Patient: sex F, age 56
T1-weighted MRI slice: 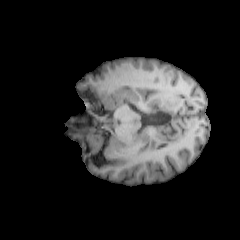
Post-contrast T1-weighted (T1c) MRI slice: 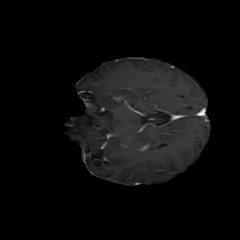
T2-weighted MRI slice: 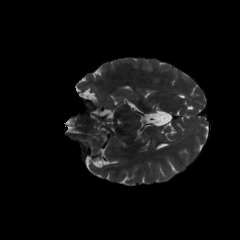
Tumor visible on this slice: no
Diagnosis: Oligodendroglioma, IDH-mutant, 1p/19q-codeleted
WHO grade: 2